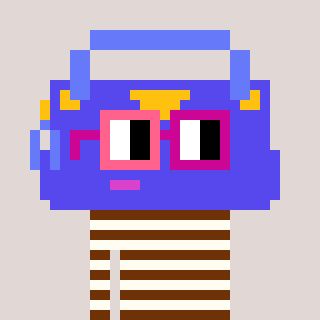
a pixel art character with square pink and red glasses, a bag-shaped head and a grayscale-colored body on a warm background